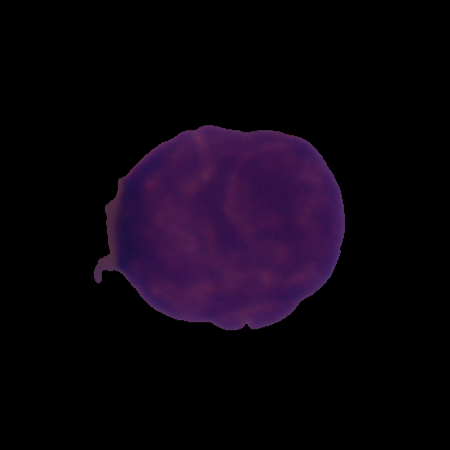
Label: cancer